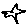
Label: star